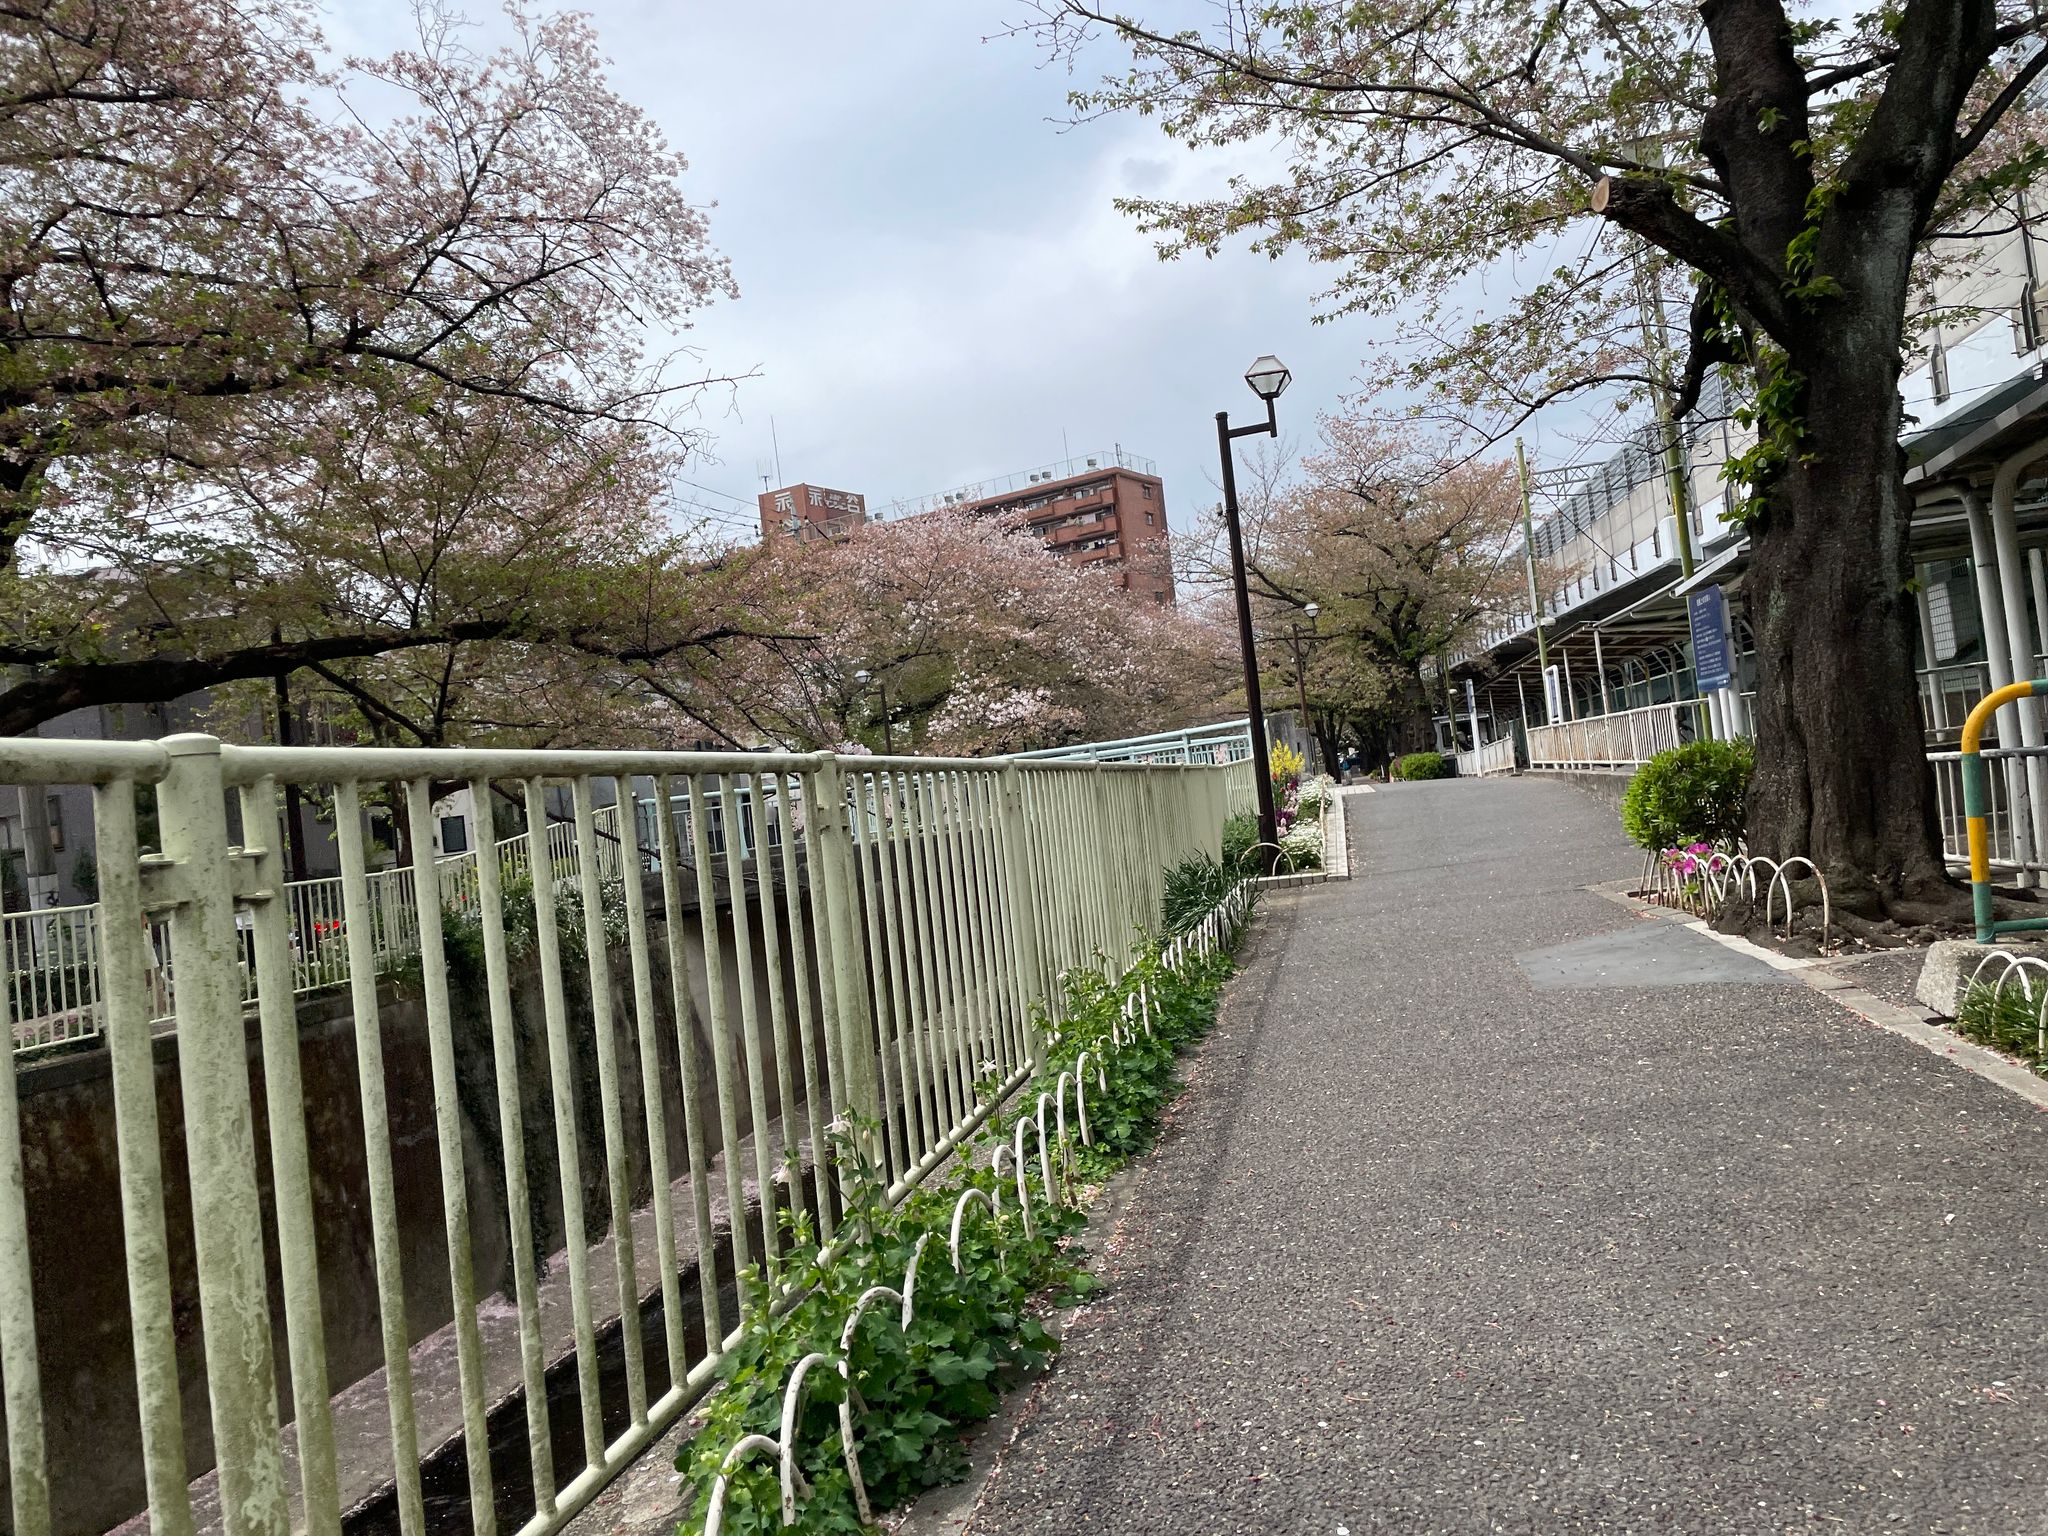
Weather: cloudy
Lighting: day
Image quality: good
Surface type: walking surface
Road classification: footway
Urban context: urban centre
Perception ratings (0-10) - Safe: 6.92, Lively: 7.51, Beautiful: 7.86, Boring: 1.89, Depressing: 5.78, Wealthy: 6.11